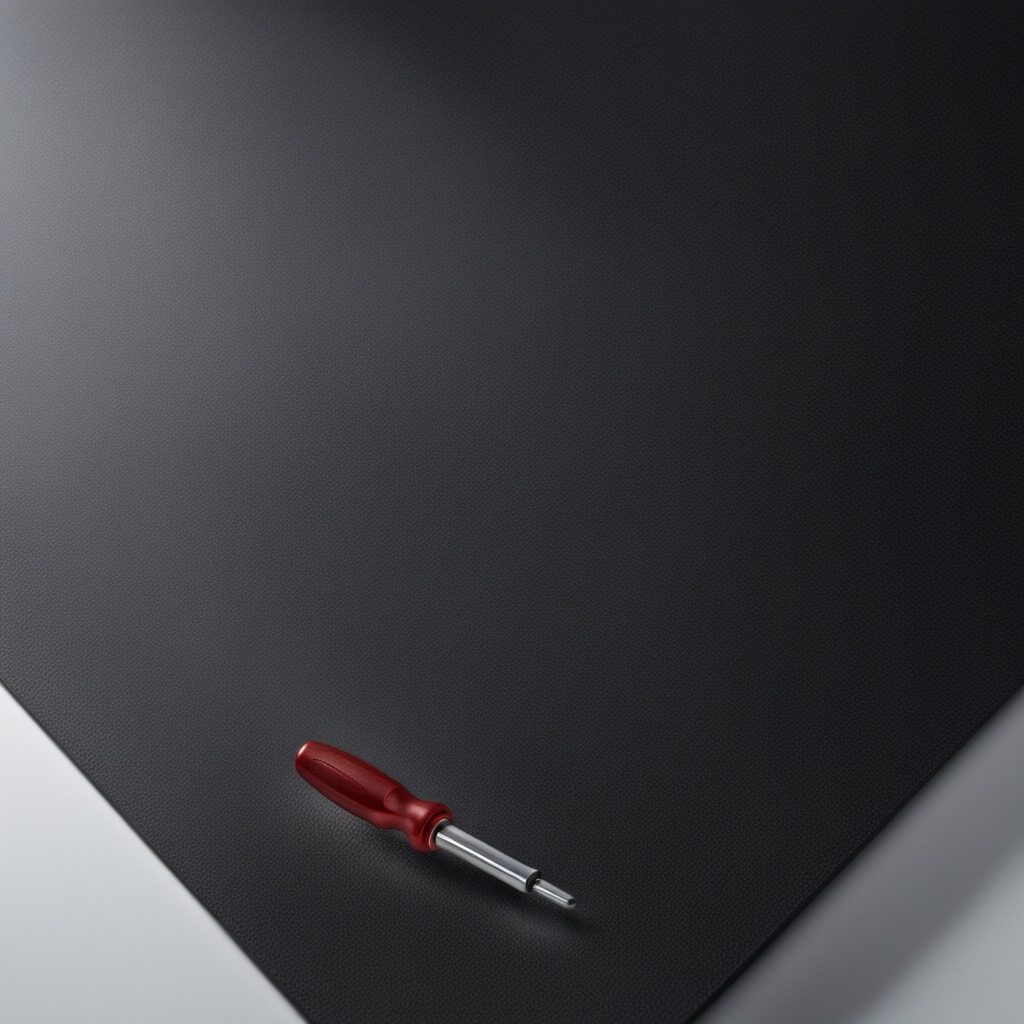
A screwdriver lying on a clean granite tabletop covered with a black rubber mat inside a workshop under bright overhead lighting crisp shadows high clarity worn but beneath the mat